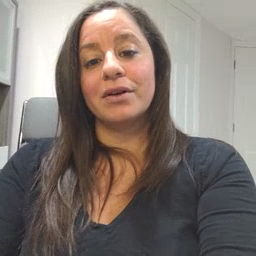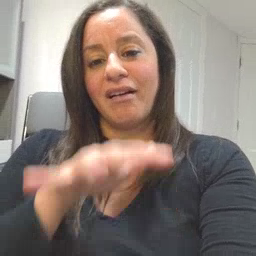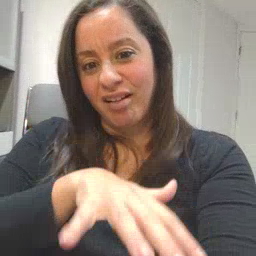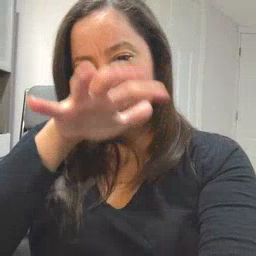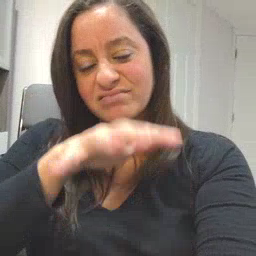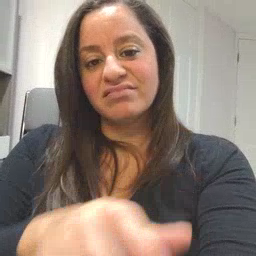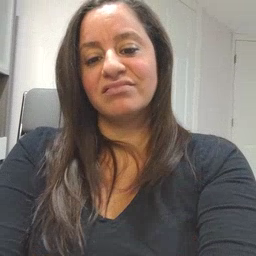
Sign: alligator